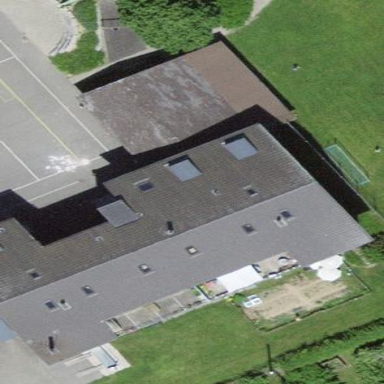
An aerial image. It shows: School building.